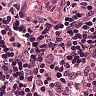
Metastatic tissue present: no